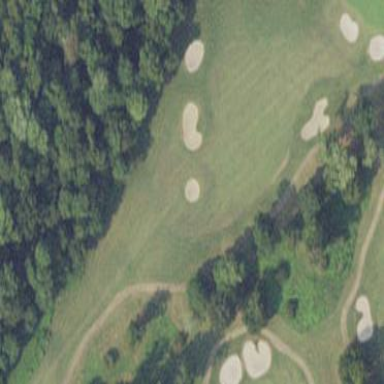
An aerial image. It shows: Area of rough grass used for golf.